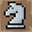
Piece: wN